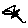
Label: zigzag